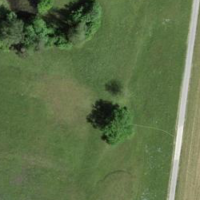
EUNIS habitat code: 25
Species observed at this site:
Campanula patula